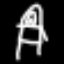
Label: chair